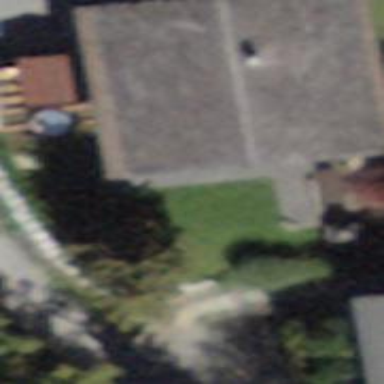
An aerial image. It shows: Simple house.